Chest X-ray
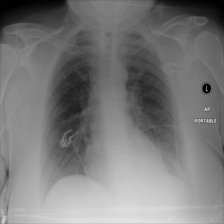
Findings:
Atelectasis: negative
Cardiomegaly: negative
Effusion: positive
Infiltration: negative
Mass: negative
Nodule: negative
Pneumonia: negative
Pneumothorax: negative
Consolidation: positive
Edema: negative
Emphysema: negative
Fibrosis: negative
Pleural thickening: negative
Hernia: negative